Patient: sex M, age 71
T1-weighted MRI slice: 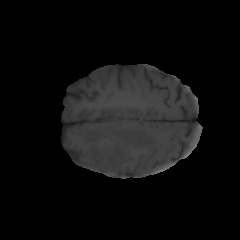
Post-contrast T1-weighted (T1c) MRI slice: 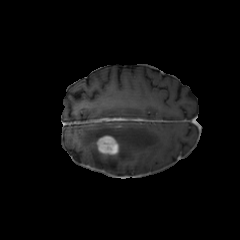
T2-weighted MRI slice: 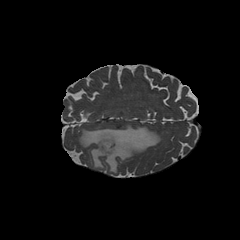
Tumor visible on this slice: yes
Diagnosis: Glioblastoma, IDH-wildtype
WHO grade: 4